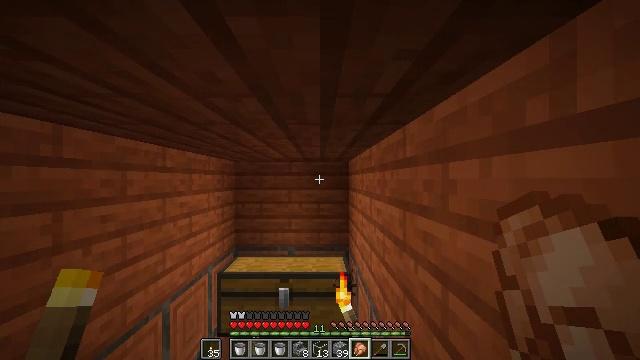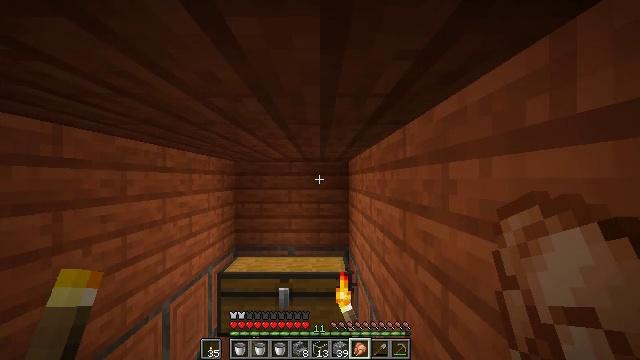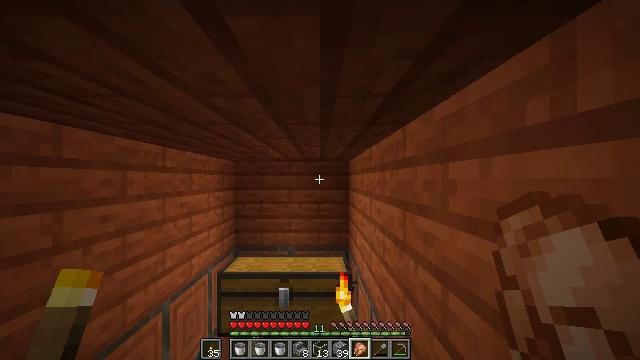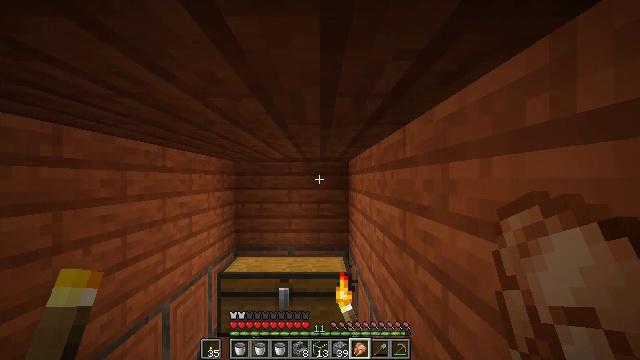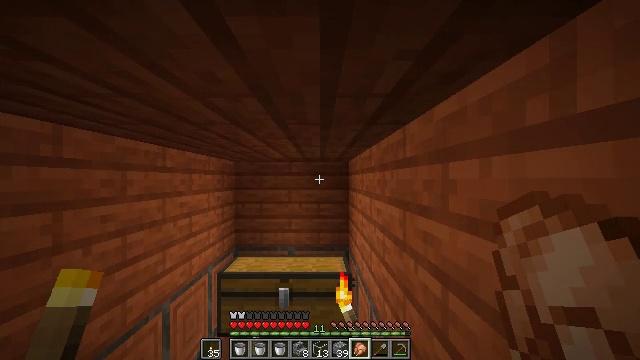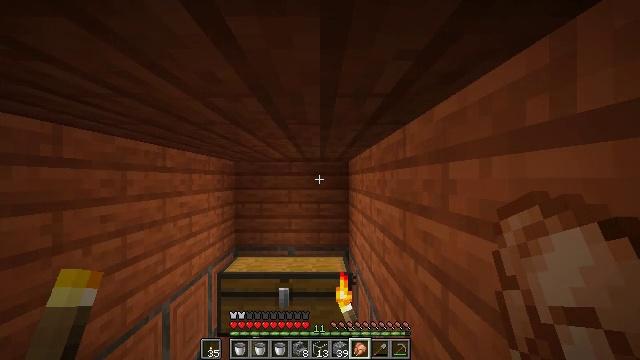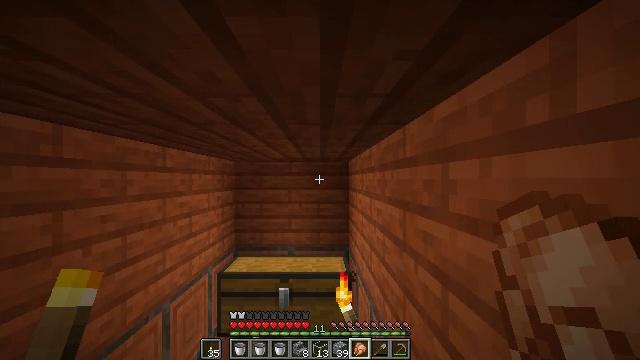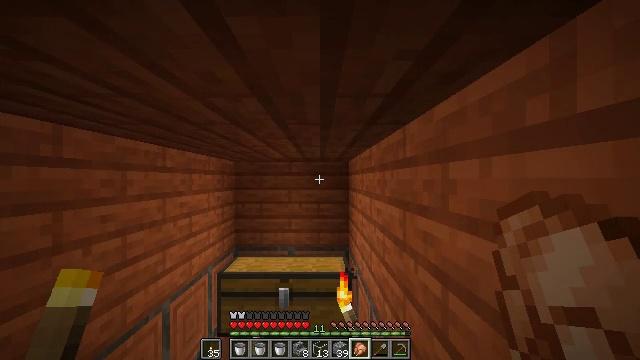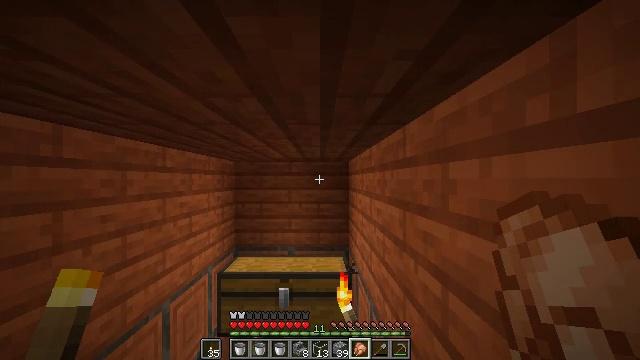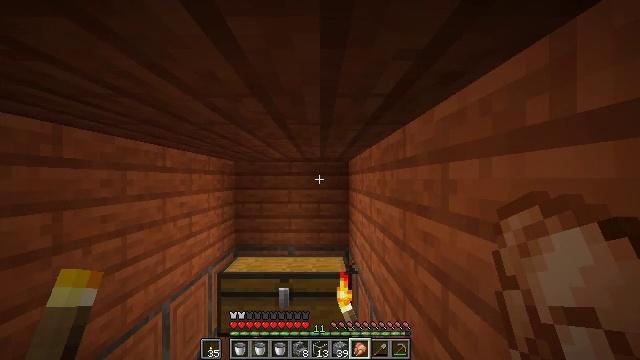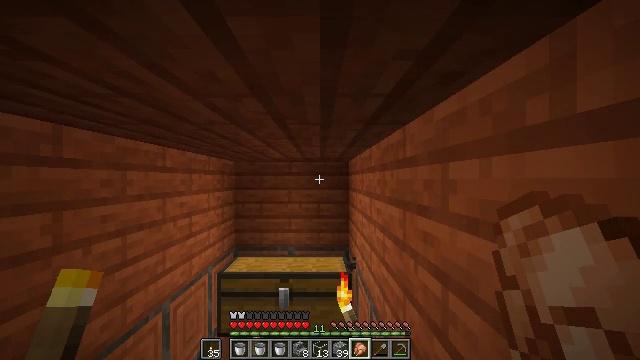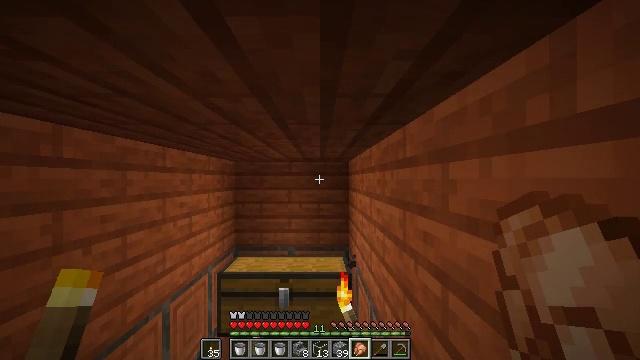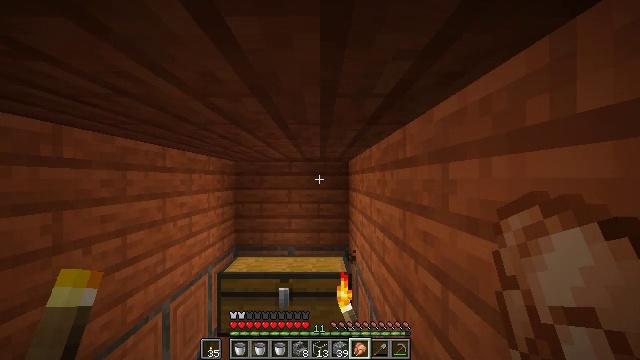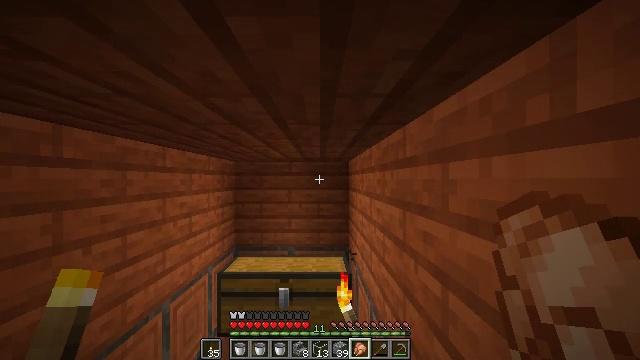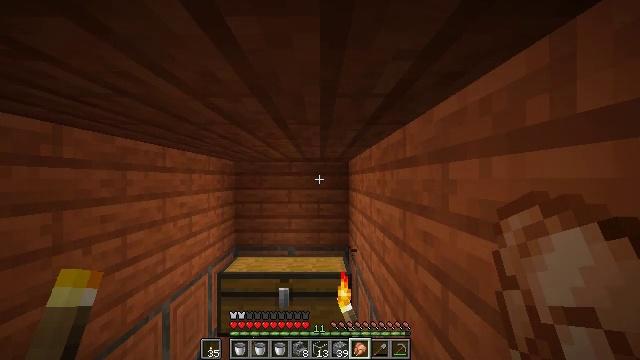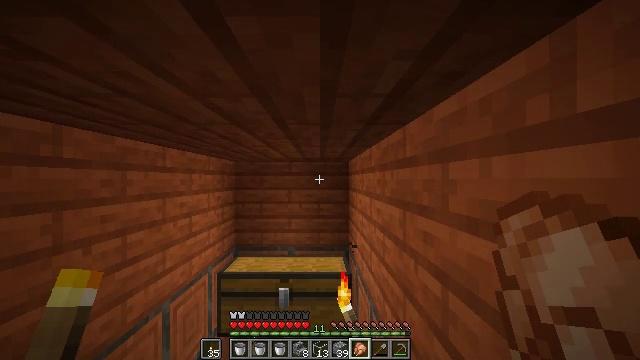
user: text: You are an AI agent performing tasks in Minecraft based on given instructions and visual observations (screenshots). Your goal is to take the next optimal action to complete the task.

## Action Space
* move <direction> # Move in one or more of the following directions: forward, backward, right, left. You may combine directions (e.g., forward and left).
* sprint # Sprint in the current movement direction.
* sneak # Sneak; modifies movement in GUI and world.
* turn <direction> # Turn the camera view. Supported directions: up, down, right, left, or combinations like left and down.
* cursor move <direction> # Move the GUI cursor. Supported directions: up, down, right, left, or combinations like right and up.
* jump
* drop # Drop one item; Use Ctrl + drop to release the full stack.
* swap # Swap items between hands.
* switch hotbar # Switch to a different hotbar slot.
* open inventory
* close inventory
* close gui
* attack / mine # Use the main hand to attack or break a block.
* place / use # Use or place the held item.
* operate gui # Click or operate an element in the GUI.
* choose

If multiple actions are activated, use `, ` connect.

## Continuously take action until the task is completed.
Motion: motion action
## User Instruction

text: Form an iron axe on the crafting table.
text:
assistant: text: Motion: no_op
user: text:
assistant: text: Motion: no_op
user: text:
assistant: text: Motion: no_op
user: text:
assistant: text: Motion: no_op
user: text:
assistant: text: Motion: no_op
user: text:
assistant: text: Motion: no_op
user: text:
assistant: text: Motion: no_op
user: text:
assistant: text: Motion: no_op
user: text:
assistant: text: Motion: no_op
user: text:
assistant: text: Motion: no_op
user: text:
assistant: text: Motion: no_op
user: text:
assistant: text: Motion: no_op
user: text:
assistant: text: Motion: no_op
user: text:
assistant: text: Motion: no_op
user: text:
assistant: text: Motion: no_op
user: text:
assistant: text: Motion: no_op
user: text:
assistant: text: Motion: no_op
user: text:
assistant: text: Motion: no_op
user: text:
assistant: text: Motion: no_op
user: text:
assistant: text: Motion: no_op
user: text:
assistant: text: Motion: no_op
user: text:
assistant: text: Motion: no_op
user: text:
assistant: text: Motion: turn right and down
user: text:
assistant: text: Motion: turn right
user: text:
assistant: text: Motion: no_op
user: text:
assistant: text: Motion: no_op
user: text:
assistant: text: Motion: no_op
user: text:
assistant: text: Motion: no_op
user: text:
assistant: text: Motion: no_op
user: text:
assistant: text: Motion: no_op